Field crop: maize
Growth stage: 2
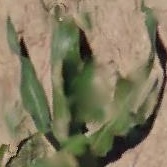
Species: maize